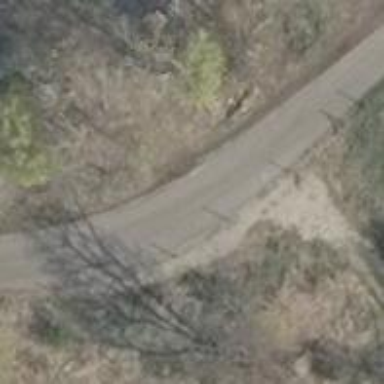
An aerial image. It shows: Unclassified road with asphalt surface.